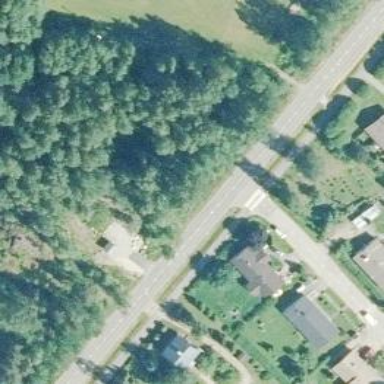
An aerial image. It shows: Asphalt cycleway with marked crossing.